Question: I'm not sure if I'm doing the right way.
'''
IplImage *dog_1 = cvCreateImage(cvGetSize(oriImg), oriImg->depth, oriImg->nChannels);
IplImage *dog_2 = cvCreateImage(cvGetSize(oriImg), oriImg->depth, oriImg->nChannels);
int kernel2 = 1;
int kernel1 = 5;
cvSmooth(oriImg, dog_2, CV_GAUSSIAN, kernel2, kernel2);
cvSmooth(oriImg, dog_1, CV_GAUSSIAN, kernel1, kernel1);
cvSub(dog_2, dog_1, dst, 0);
'''
Am I doing the right way? Is the above the correct way of doing DOG? I just tried it from the explanation from wiki. But I could not get the desired image like in the wiki page <URL>

[Edited]
I quote this from wiki page
"Difference of Gaussians is a grayscale image enhancement algorithm that involves the subtraction of one blurred version of an original grayscale image from another, less blurred version of the original. The blurred images are obtained by convolving the original grayscale image with Gaussian kernels having different standard deviations."
While reading a paper, the DoG image is done by
Original image, I(x,y) -> Blurs -> I1(x,y)
I1(x,y) -> Blurs -> I2(x,y)
output = I2(x,y) - I1(x,y)
As you see it's a slightly different from what I'm doing where I get the I1 and I2 using different kernel
Which one is the correct one or I misinterpret the meaning in the wiki?
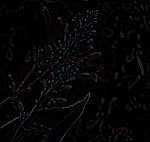
Answer: If the image you've attached is your sample output, it doesn't necessarily look wrong. The DoG operation is quite simple: blur with two Gaussians of different sizes and compute the difference image. That appears to be what your code is doing, so I'd say you have it right.
If your worries stem from looking at the Wikipedia article (where the image is predominantly white, rather than black), it is just the inversion of the image that you have. I would not worry about that.